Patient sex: M
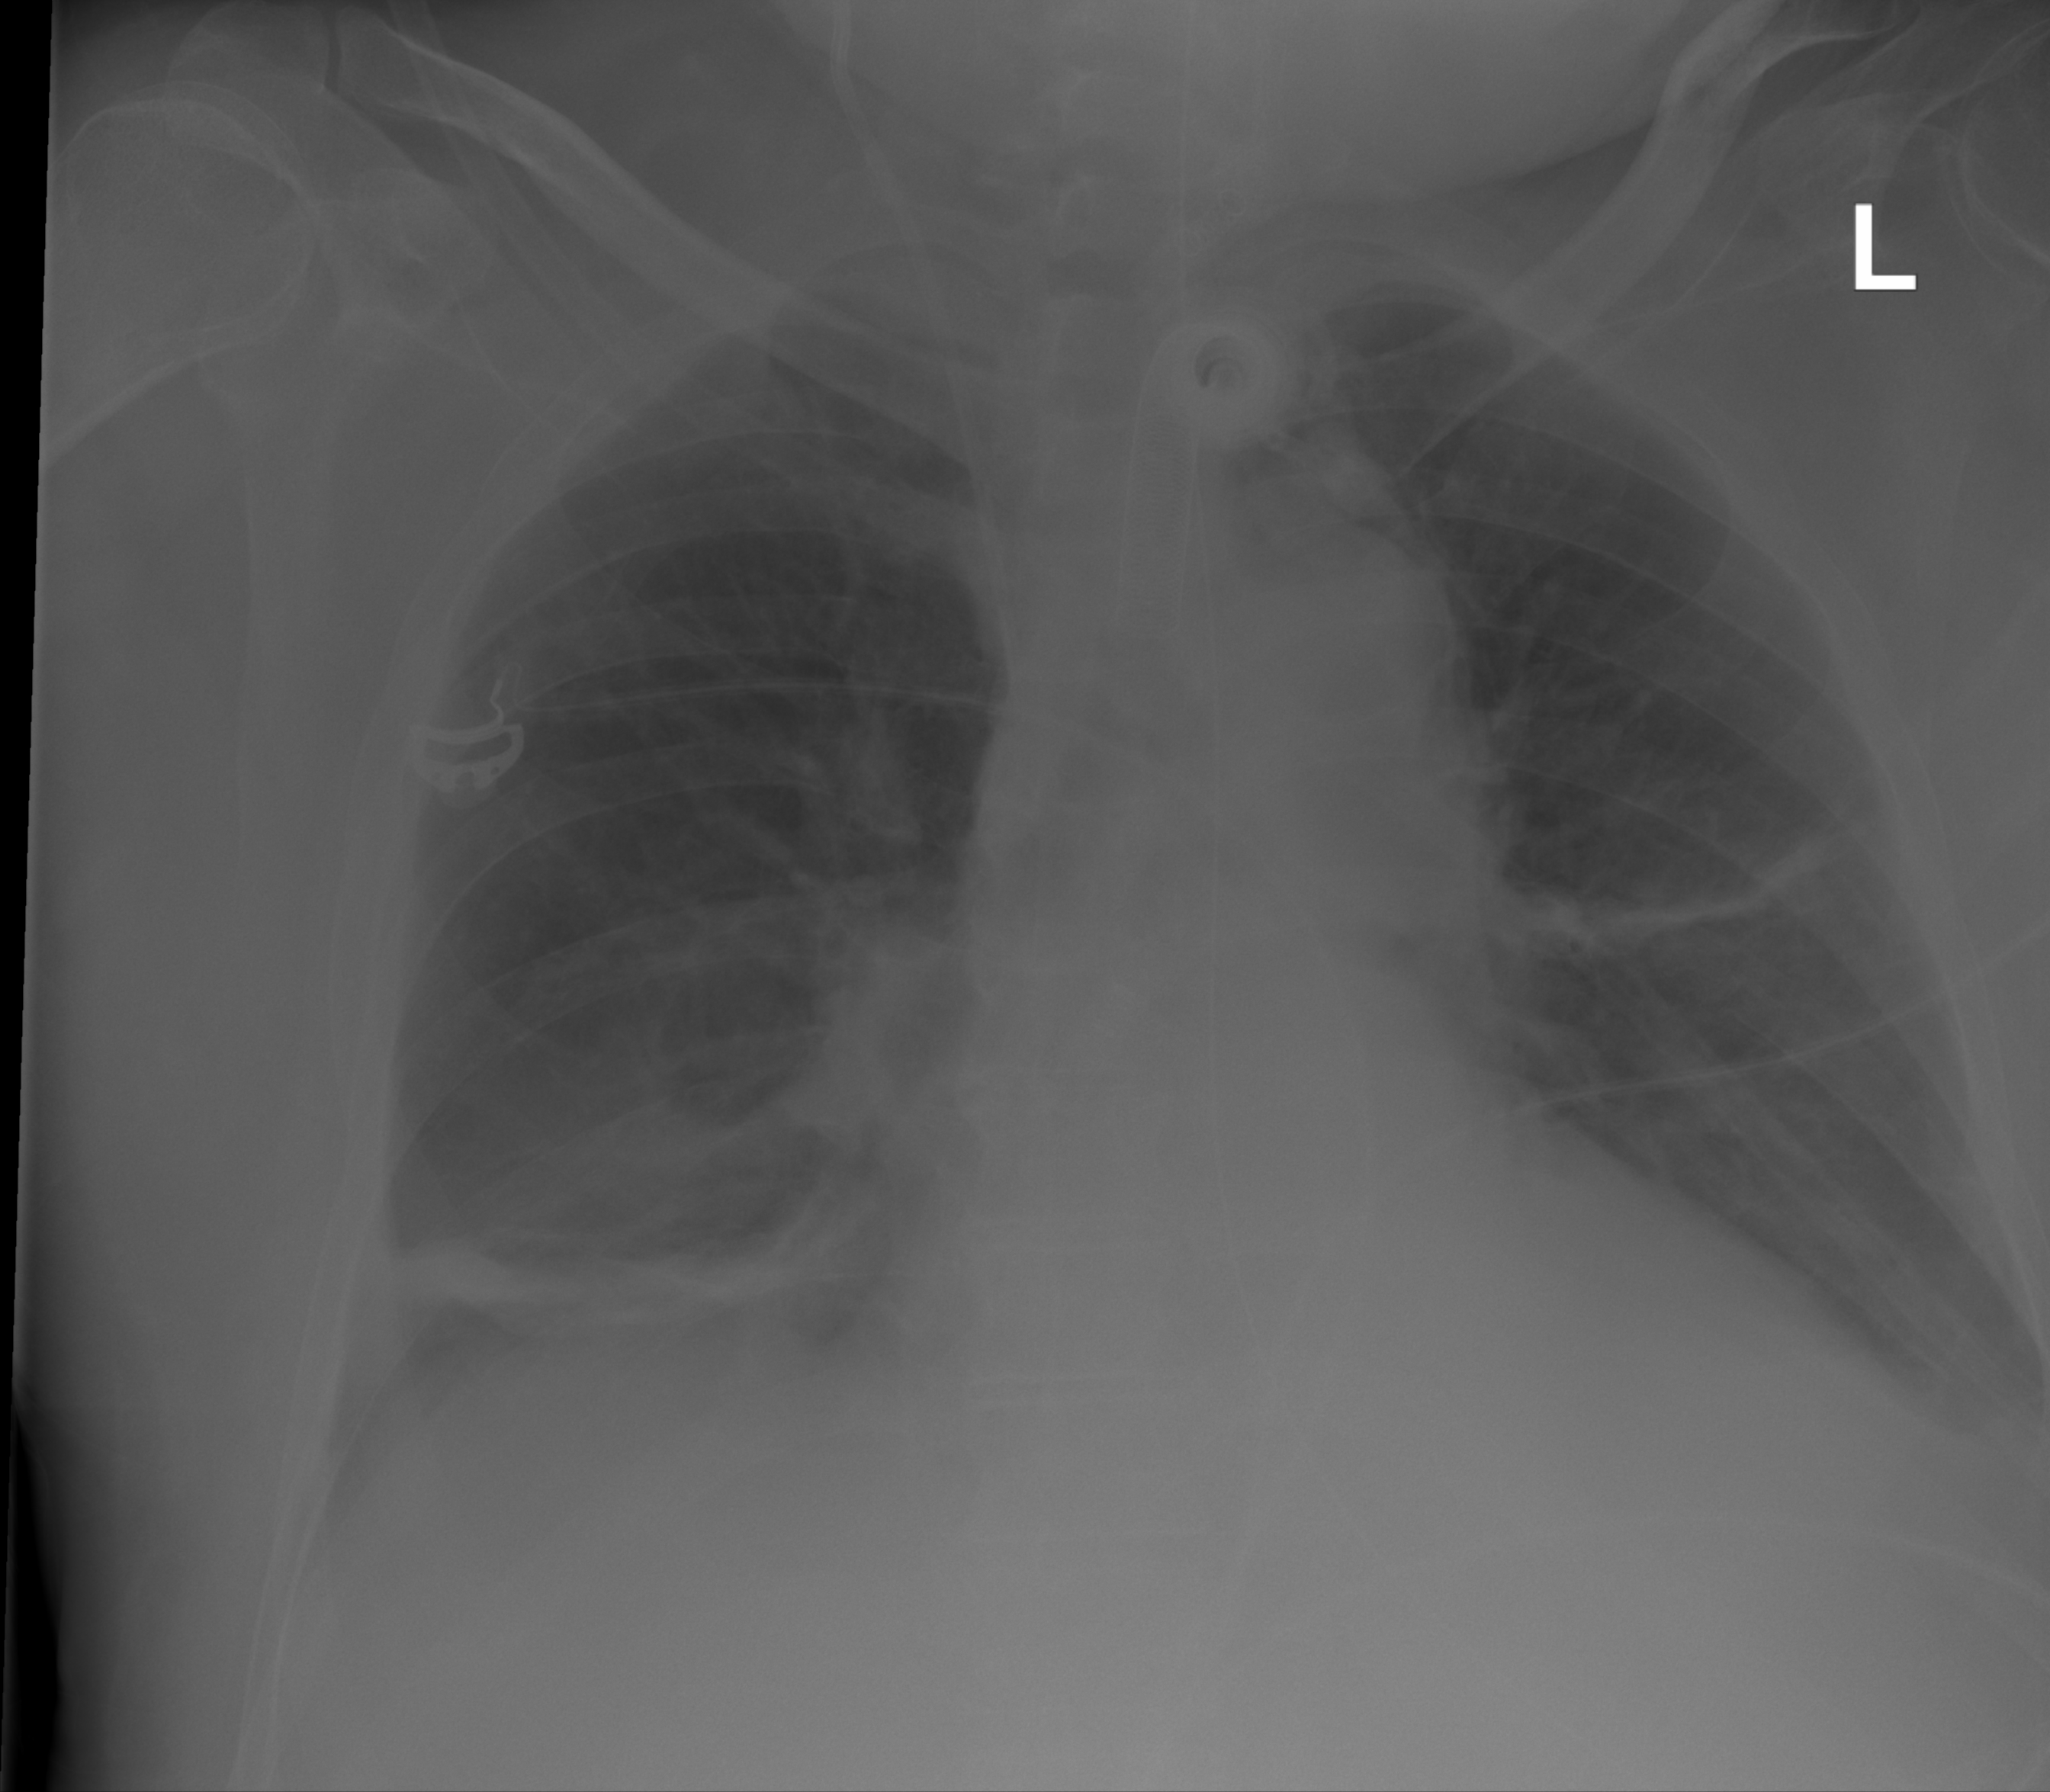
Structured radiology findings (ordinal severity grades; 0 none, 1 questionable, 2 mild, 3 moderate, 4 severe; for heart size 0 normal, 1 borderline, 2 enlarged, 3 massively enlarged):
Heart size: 1
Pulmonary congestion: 0
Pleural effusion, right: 1
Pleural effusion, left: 2
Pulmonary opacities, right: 0
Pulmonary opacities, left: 0
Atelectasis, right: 2
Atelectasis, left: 2